Interaction volume radius: 5 \u00c5
Interaction volume height: 35 \u00c5
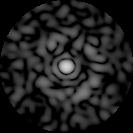
Disorder parameter: 0.825